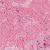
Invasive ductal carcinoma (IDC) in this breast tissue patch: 0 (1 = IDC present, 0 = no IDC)